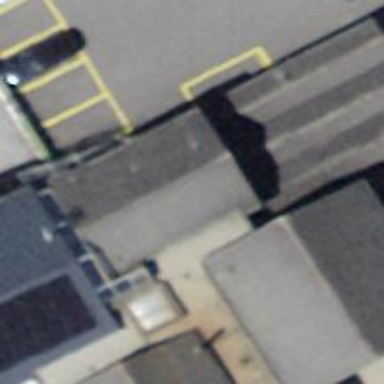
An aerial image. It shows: School.